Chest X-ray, AP view. Patient: 53 years old, sex M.
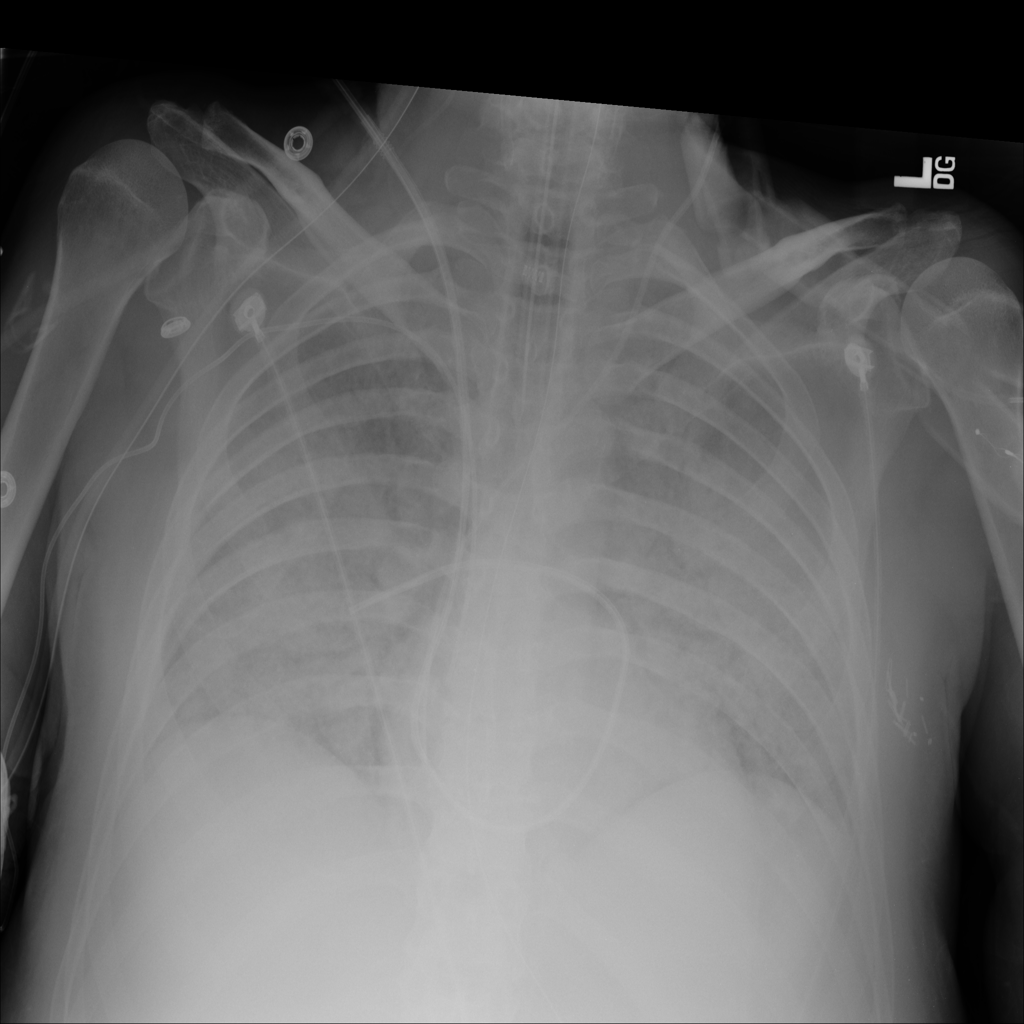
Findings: Edema